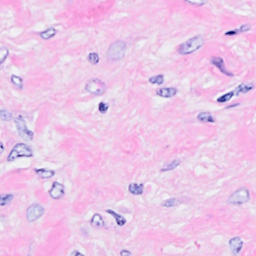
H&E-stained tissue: Breast